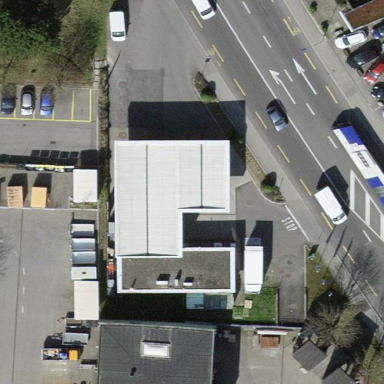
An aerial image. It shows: View of roof of building.